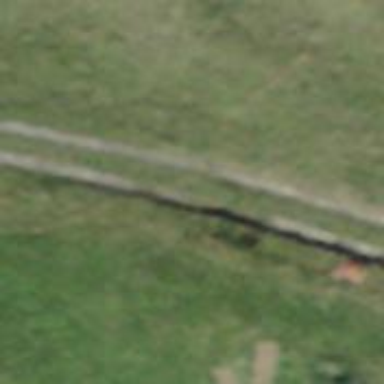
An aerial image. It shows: Track road with ground surface.